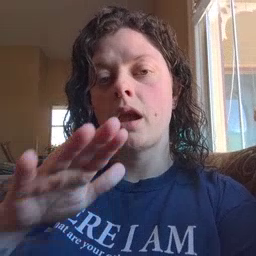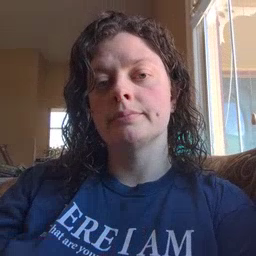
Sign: on